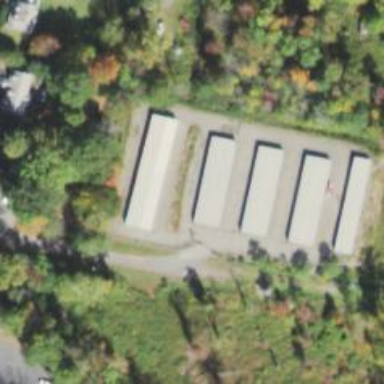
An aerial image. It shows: Storage rental shop.